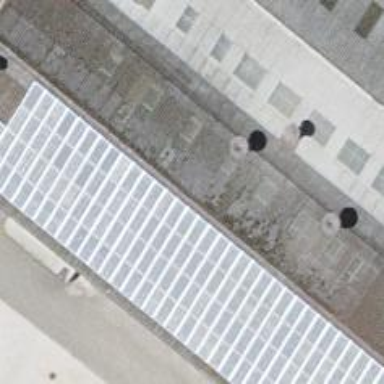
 consisting of solar photovoltaic panels."